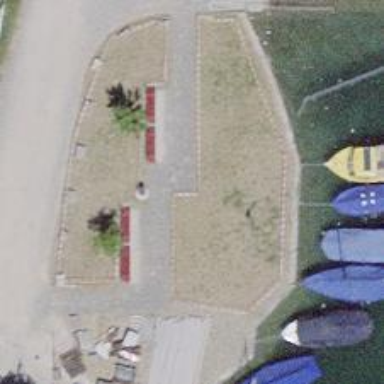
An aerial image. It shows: Red bench.